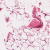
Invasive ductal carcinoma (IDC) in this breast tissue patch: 0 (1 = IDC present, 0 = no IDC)